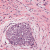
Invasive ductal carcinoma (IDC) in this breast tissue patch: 1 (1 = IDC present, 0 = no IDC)